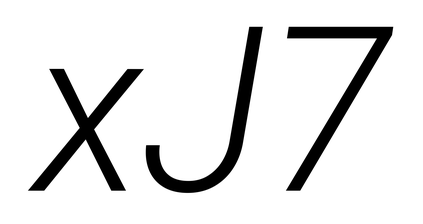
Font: Roboto-Italic_Light_Italic